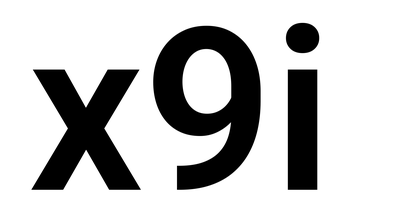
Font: Roboto_SemiBold